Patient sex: M
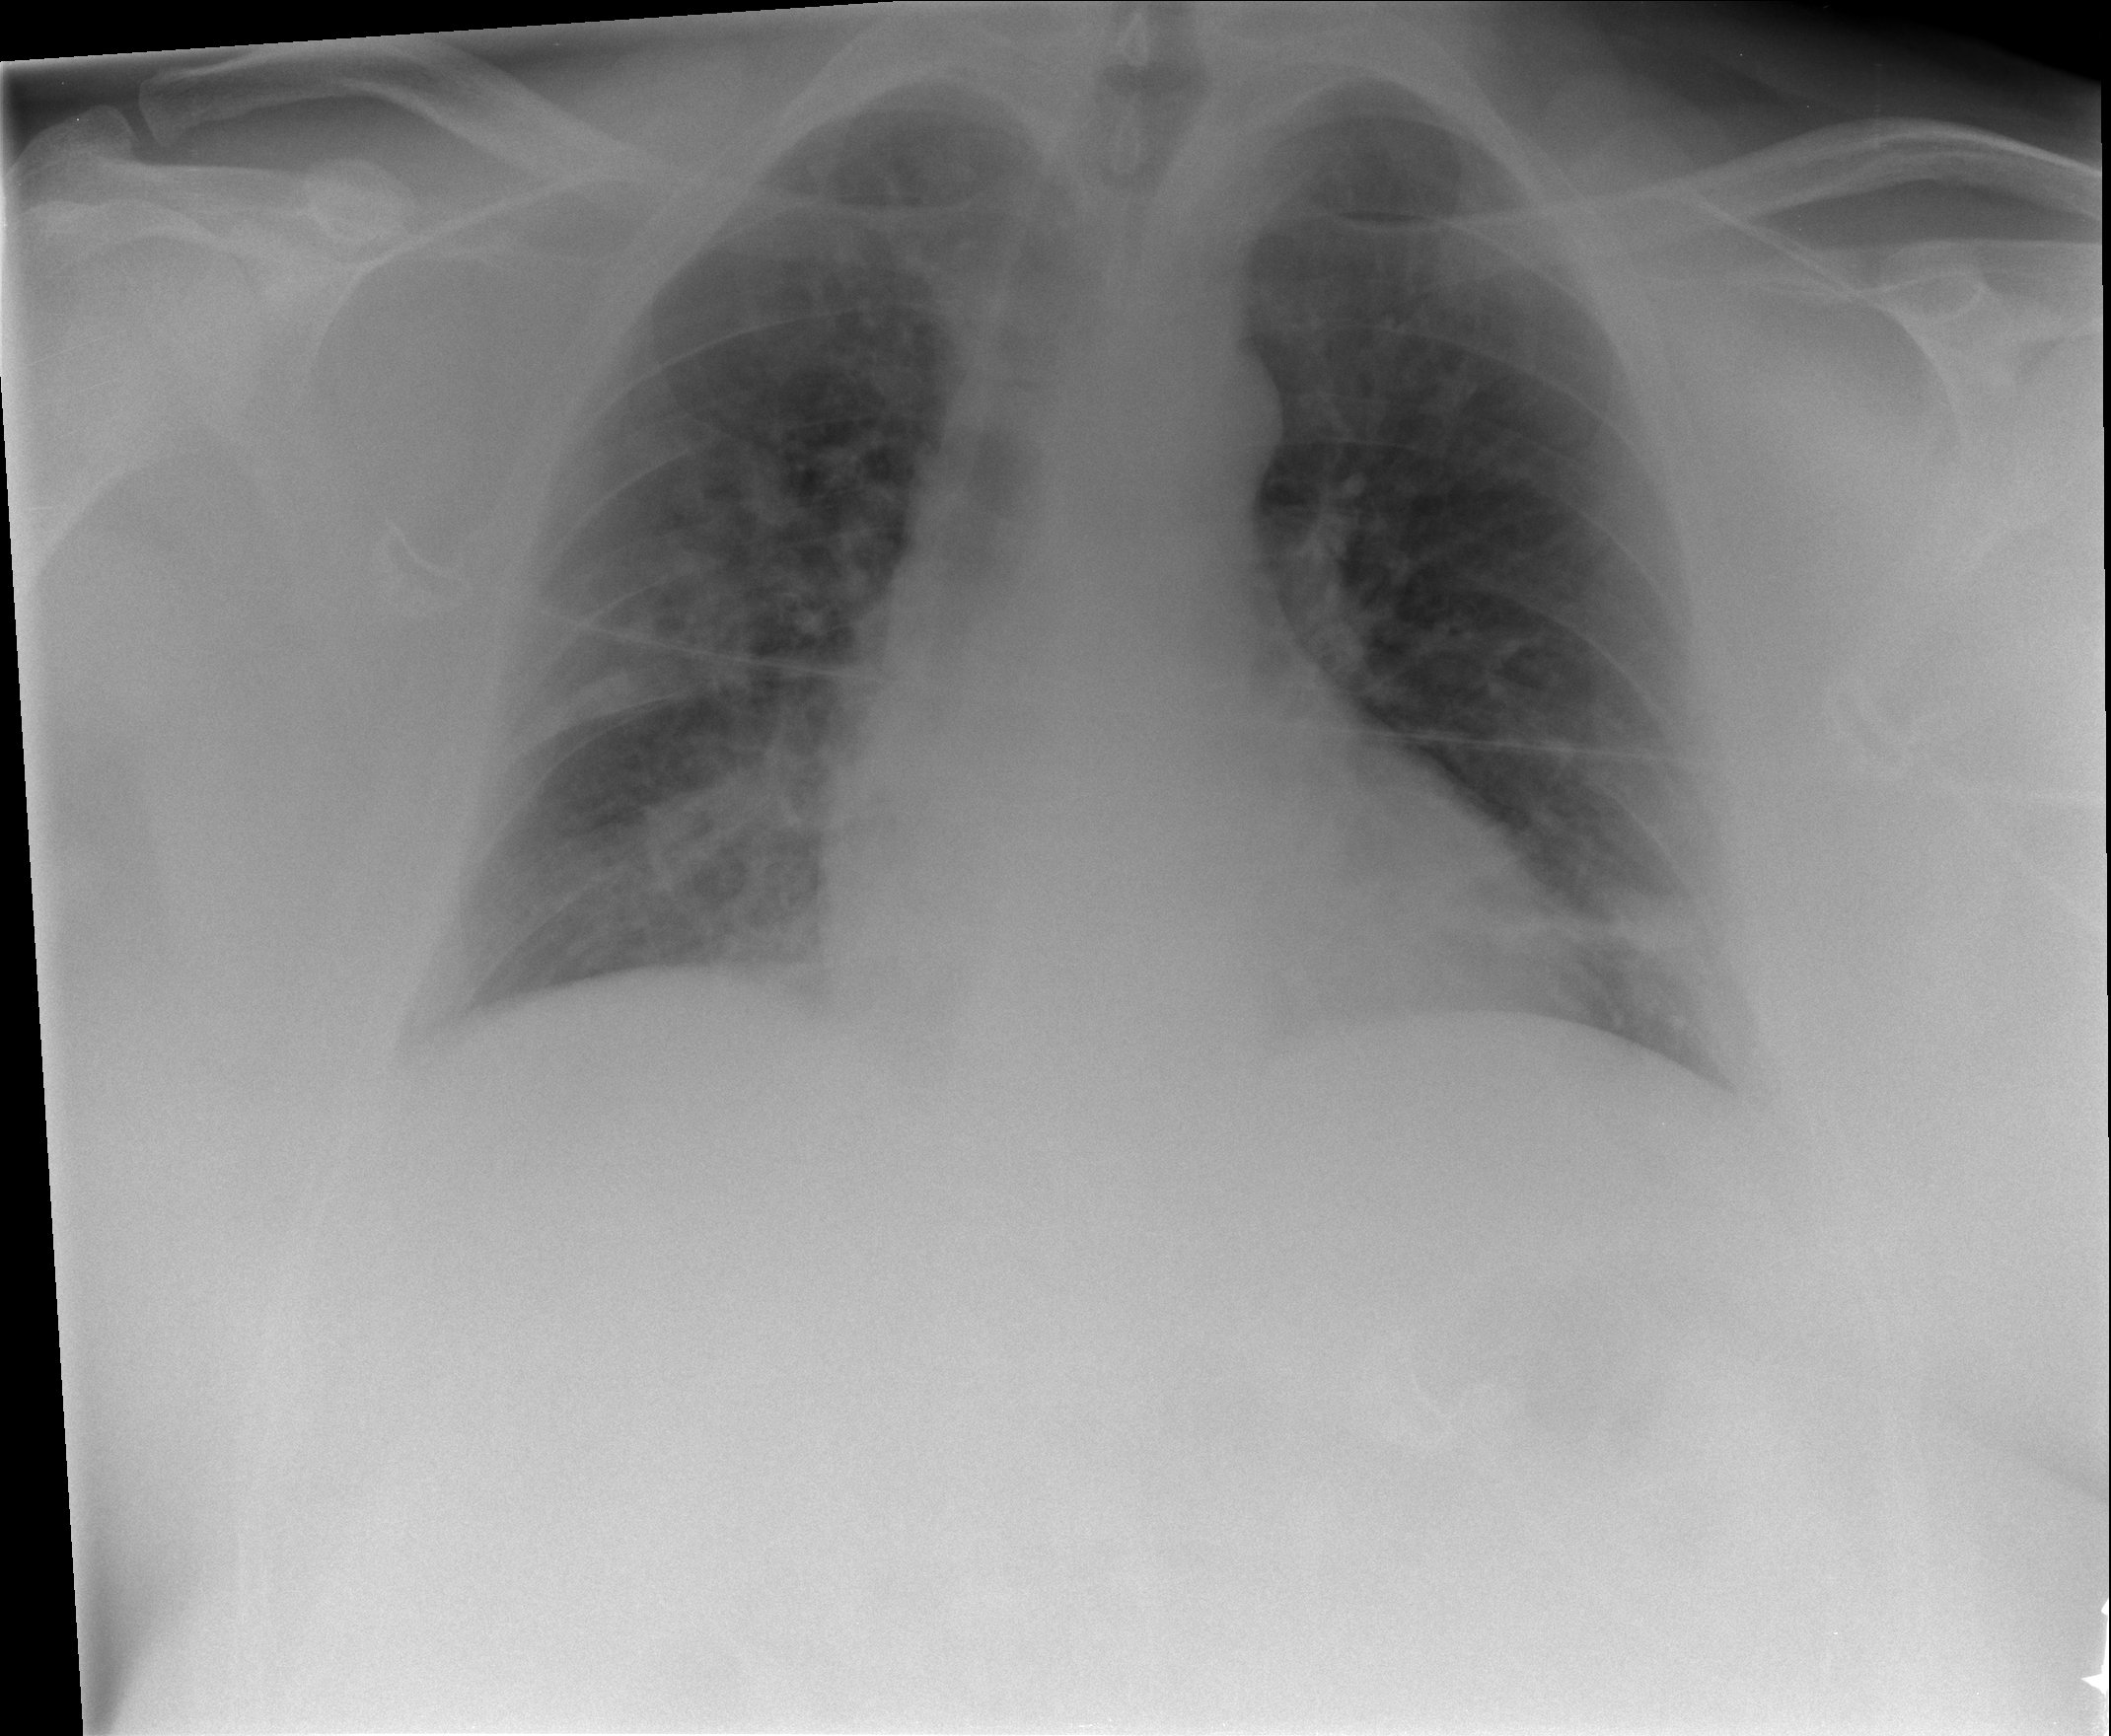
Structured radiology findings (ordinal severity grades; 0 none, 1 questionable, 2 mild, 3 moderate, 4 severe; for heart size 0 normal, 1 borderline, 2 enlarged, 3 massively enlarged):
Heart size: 1
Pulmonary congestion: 2
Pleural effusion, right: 0
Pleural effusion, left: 0
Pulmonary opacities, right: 2
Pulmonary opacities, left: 1
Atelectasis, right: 2
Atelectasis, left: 2